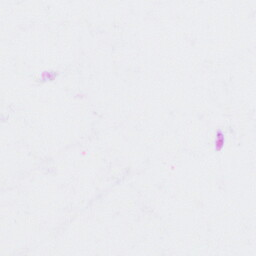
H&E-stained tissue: Cervix